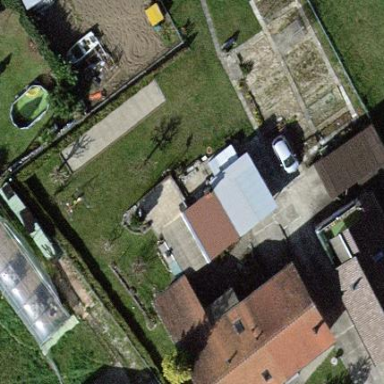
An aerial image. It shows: Carport structure.